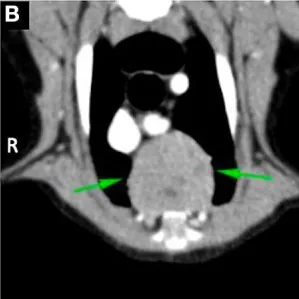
(B) Transverse contrast enhanced computed tomography image of the thorax showing the thymoma (green arrows).
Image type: radiology (ct)